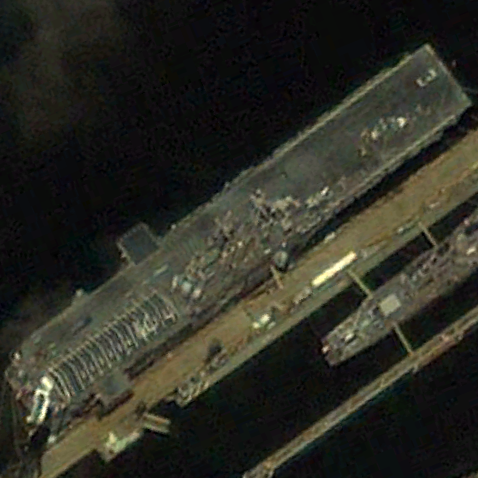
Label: assault